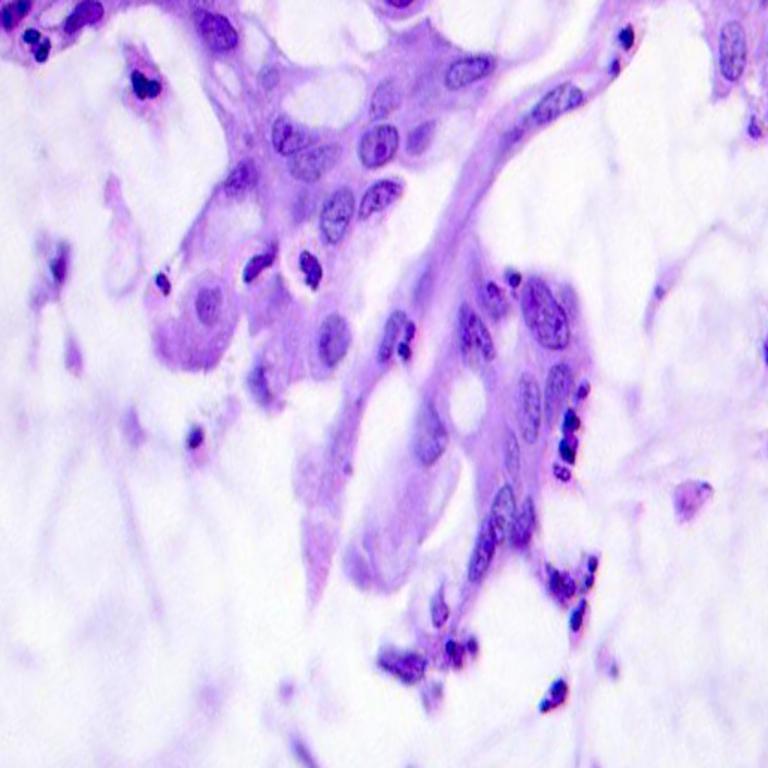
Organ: colon
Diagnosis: adenocarcinomas